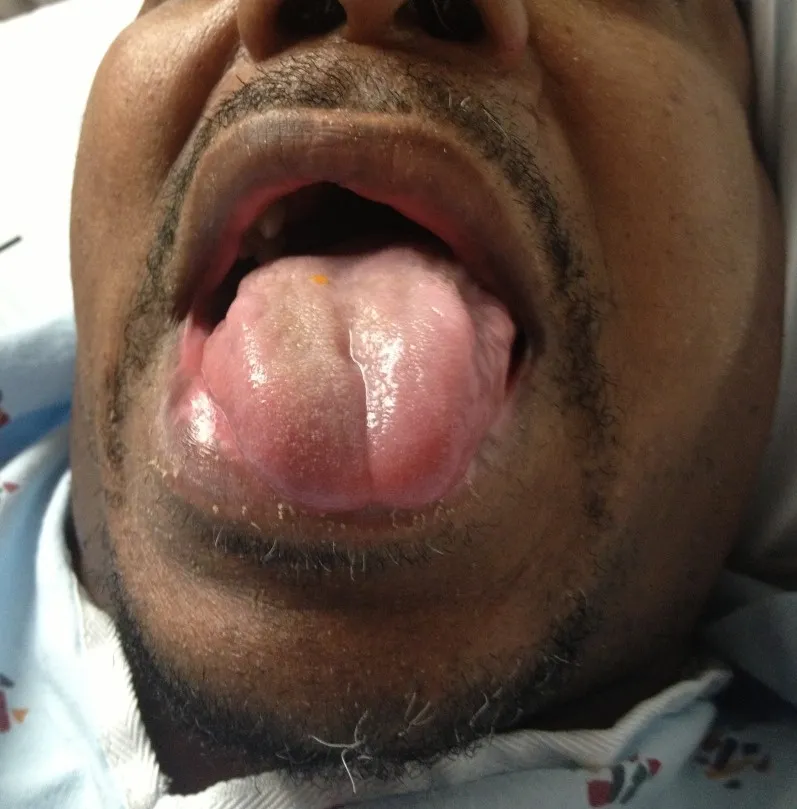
Patient's tongue appearance after treatment.
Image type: medical_photograph (skin_photograph)